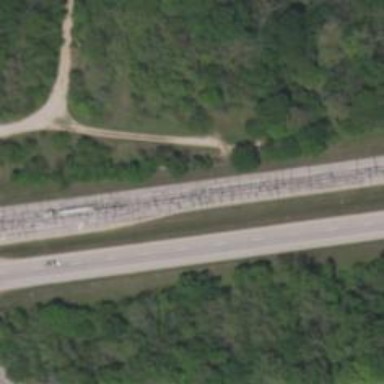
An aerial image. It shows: Trunk highway with expressway features.